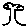
Label: tree